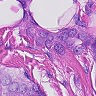
Metastatic tissue present: yes